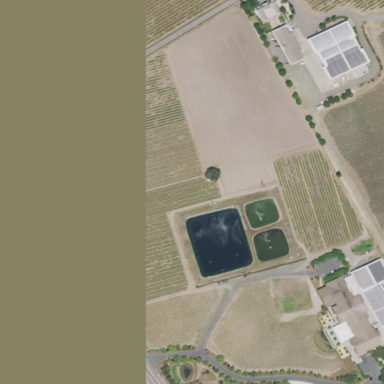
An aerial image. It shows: Vineyard where grapes are grown.